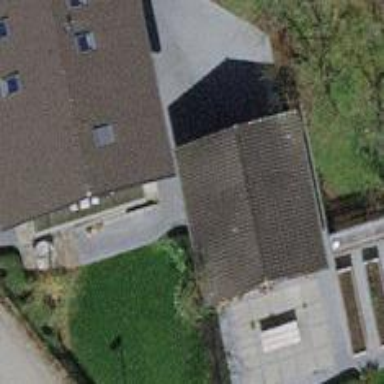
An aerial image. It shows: Simple and straightforward house.